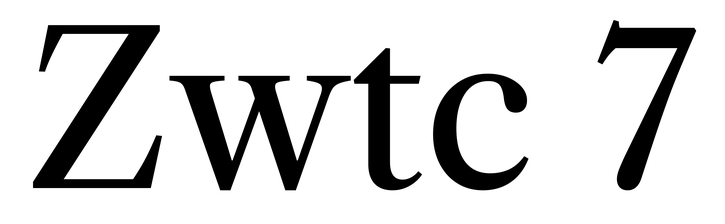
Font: LibreCaslonText_Regular